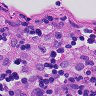
Metastatic tissue present: no